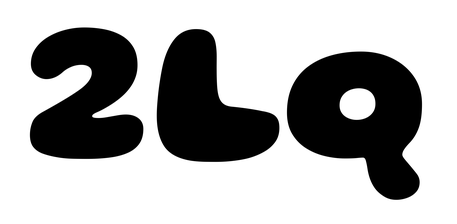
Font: Gluten_ExtraBold